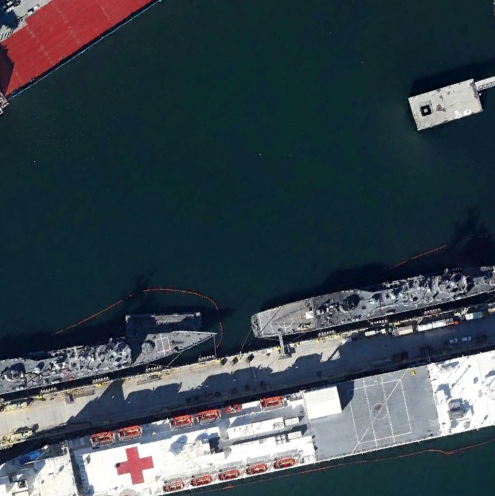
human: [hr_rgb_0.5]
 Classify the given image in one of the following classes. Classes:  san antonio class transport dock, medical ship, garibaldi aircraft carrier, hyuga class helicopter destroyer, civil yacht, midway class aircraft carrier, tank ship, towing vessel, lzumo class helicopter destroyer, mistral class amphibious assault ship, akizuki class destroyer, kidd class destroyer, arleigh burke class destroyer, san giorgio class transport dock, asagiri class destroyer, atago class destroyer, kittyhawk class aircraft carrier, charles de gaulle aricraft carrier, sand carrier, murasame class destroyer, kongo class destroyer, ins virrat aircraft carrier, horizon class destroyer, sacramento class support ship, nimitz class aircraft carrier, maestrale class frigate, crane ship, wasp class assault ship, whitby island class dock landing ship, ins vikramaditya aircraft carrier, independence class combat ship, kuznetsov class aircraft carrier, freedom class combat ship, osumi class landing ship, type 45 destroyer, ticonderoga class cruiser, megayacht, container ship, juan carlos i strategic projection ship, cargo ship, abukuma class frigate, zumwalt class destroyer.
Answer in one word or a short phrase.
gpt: Medical ship